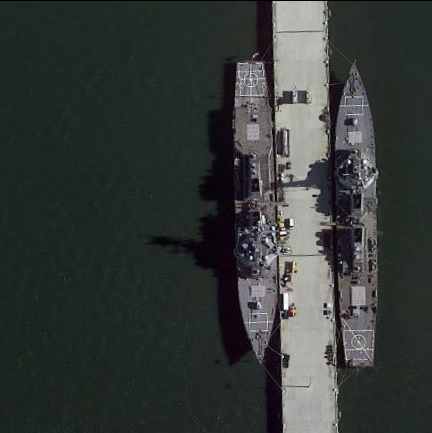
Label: destroyer